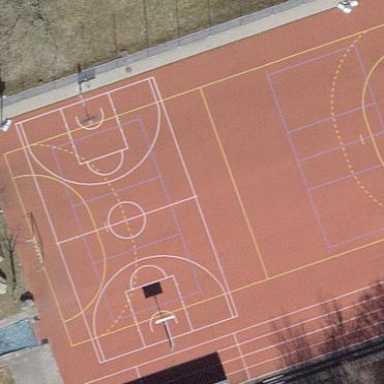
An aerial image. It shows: Tartan basketball court situated on pitch designated for leisure land.